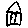
Label: house